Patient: sex M, age 74
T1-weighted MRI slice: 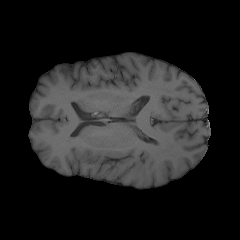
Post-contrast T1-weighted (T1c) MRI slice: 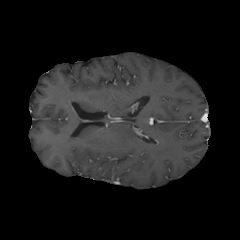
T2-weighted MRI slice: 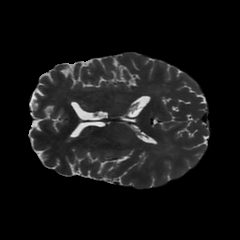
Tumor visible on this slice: no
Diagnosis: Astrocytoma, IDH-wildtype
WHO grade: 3